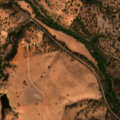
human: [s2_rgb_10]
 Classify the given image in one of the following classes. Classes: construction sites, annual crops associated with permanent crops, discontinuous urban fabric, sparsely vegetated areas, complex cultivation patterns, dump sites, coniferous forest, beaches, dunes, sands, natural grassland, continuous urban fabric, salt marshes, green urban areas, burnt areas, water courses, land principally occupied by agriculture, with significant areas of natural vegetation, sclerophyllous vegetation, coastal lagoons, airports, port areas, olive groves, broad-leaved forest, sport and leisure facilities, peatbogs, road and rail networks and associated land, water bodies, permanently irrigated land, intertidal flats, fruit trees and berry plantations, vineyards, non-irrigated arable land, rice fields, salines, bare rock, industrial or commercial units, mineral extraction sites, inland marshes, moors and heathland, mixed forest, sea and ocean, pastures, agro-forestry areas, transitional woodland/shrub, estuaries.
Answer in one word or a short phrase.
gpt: olive groves, pastures, agro-forestry areas